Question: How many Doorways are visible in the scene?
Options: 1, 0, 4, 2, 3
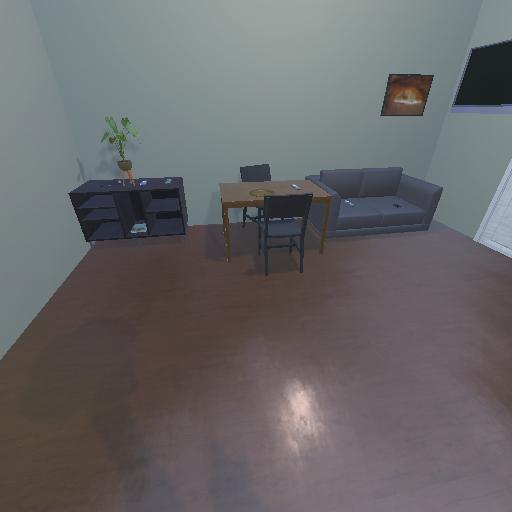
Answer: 1